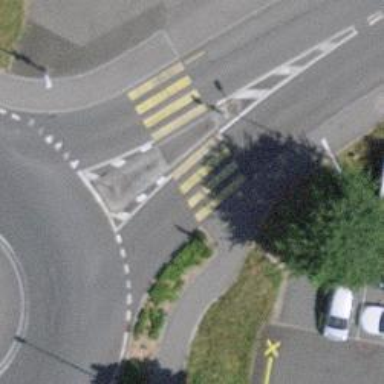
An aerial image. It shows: Sidewalk along the footway.